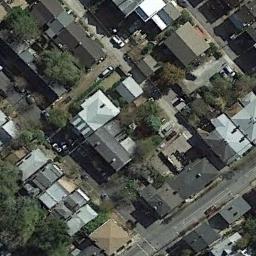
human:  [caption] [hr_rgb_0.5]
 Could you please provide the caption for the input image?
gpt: The dense residential is next to the road with many cars .

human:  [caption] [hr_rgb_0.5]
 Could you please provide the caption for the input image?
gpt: There are many roads in densely populated areas and densely arranged houses and trees of different sizes and shapes .

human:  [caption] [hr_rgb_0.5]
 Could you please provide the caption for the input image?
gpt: A dense residential area has lots of trees and houses and some roads go through the residential area .

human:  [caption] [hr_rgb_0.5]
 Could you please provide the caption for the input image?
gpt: There are many houses .

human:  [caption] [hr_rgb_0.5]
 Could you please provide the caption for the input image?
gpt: There are gray buildings with trees around on a dense residential area .